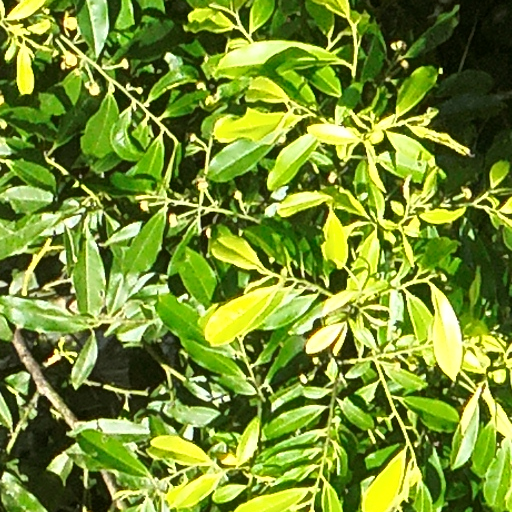
Species: Guatteria lucens
GBIF accepted scientific name: Guatteria lucens
Crown area (m\u00b2): 140.765